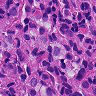
Metastatic tissue present: yes